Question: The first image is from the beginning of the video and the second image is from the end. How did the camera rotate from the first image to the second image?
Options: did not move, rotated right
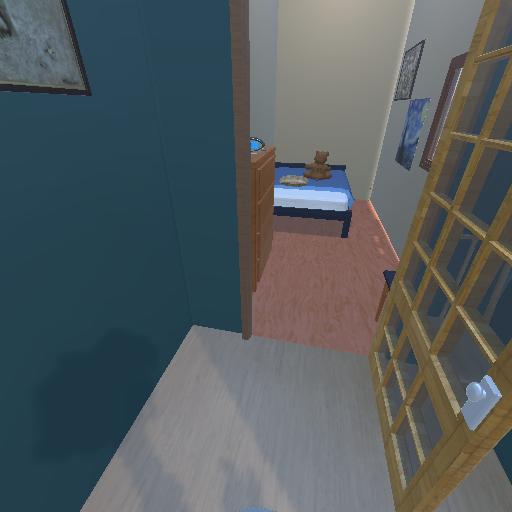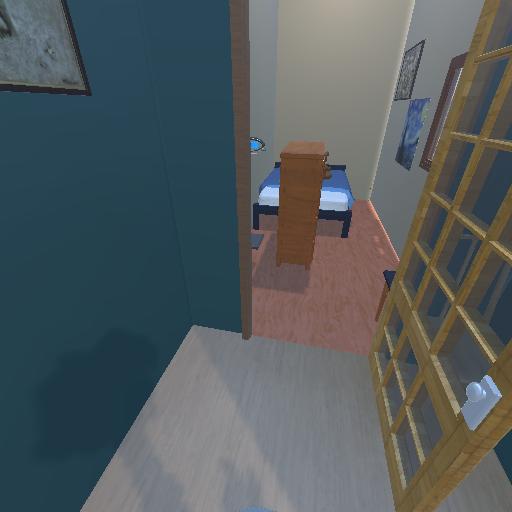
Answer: did not move